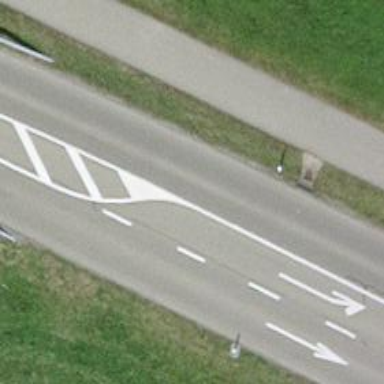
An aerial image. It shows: Primary highway.